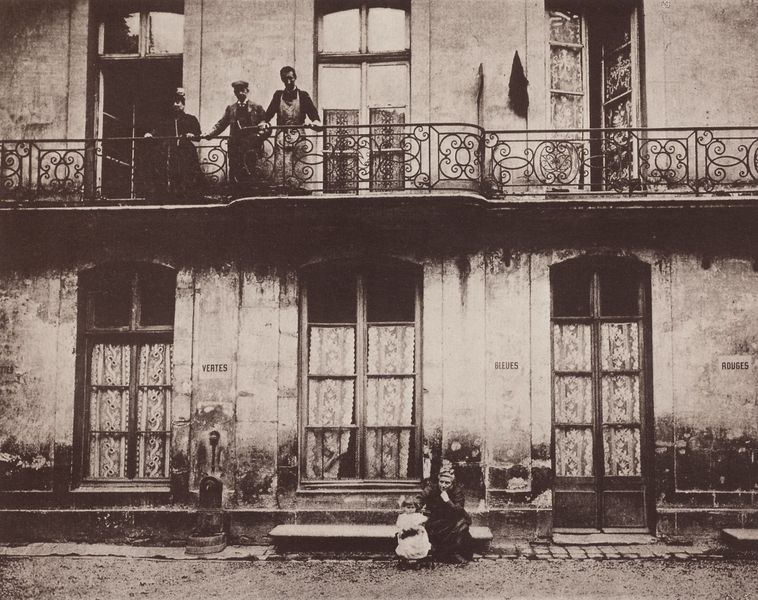
Titel: Alte Häuser, alte Straßen, pittoreske Ansichten, Rue Saint-Sauveur, Paris
Künstler: Jean Eugène Auguste Atget
Standort: Paris
Institution: Archives Photographiques
Schlagwörter: menschen, fenster, frau, männer, gebäude, haus, jacke, gitter, kind, balkon, fassade, türen, bank, gardinen, vorhänge, geländer, stufe, foto, fotografie, eisen, wohnhaus, sprossen, bänke, fenstersprossen, schmiedeeisern, fenstertüren